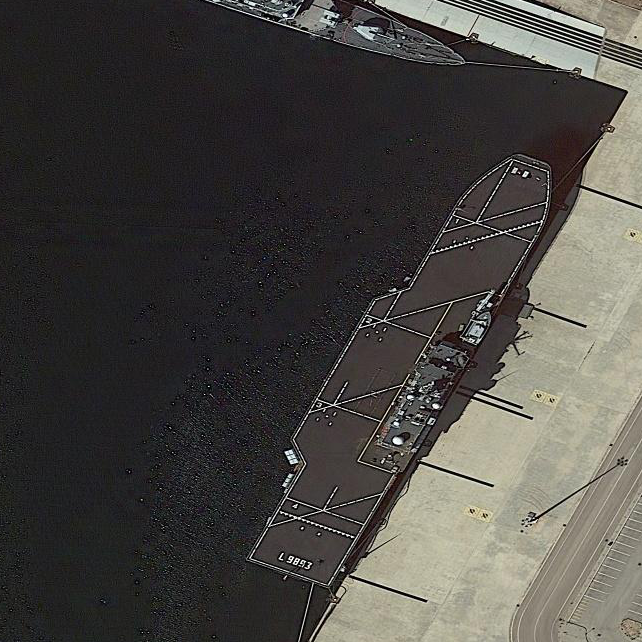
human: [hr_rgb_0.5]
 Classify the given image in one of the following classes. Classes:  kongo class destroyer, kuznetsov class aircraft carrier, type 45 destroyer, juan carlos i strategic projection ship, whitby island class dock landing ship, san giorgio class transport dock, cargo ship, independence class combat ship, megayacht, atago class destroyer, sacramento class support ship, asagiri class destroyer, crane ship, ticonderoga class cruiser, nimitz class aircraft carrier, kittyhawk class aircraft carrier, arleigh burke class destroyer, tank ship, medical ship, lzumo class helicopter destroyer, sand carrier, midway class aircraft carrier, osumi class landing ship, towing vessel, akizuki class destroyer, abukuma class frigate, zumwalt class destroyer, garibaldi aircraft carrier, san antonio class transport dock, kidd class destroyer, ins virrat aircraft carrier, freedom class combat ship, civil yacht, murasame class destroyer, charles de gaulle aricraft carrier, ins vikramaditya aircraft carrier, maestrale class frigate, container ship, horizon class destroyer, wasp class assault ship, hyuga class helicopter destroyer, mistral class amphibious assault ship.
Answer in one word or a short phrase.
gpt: San Giorgio class transport dock